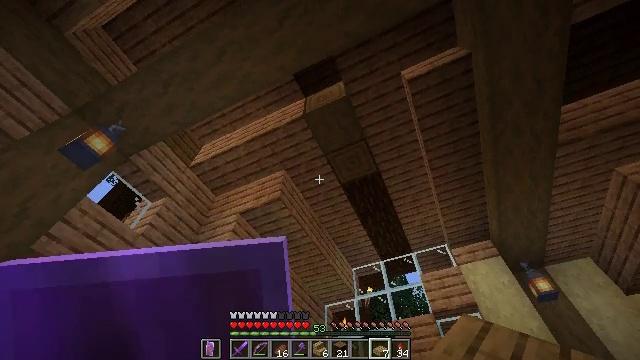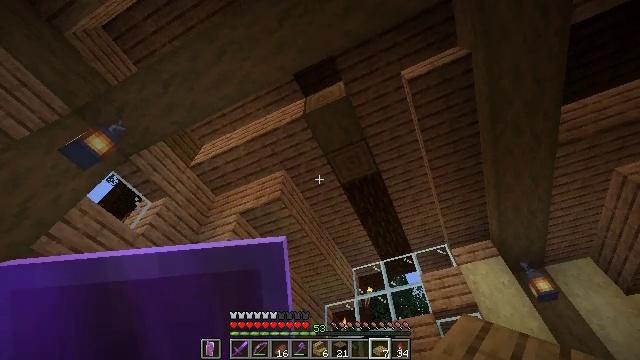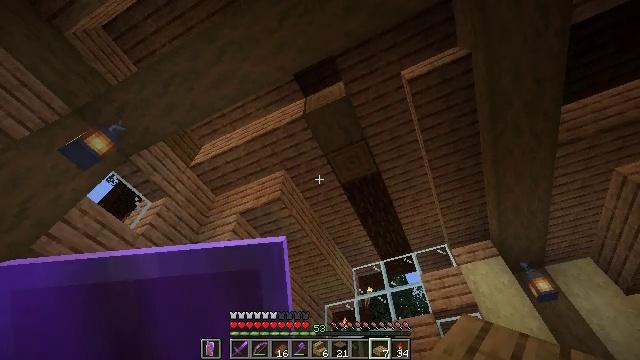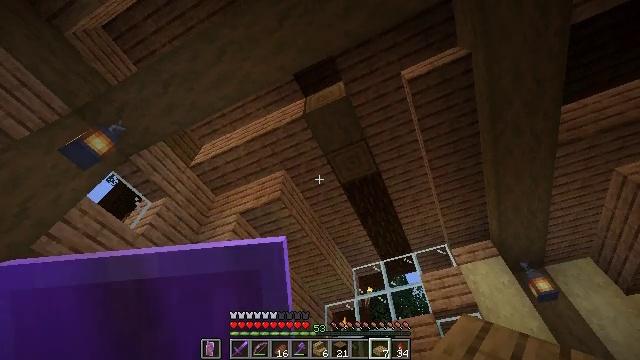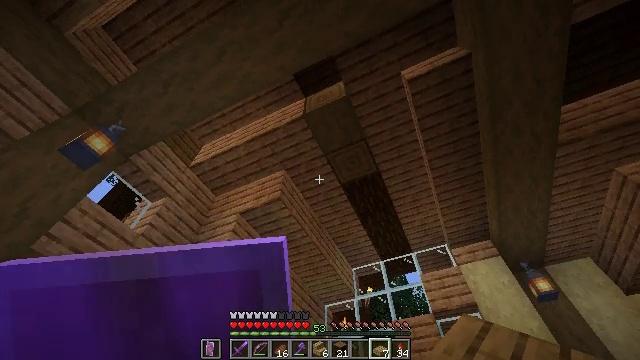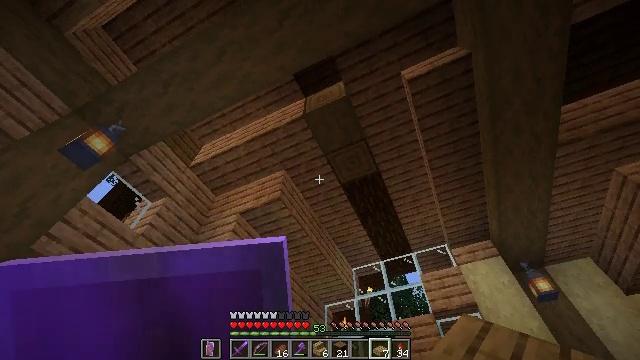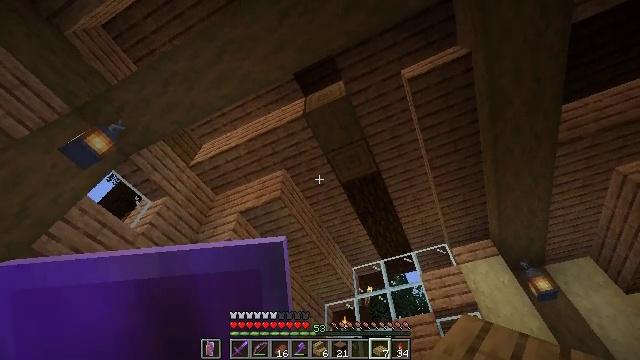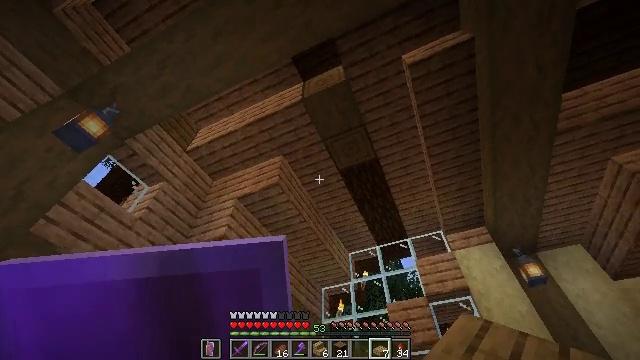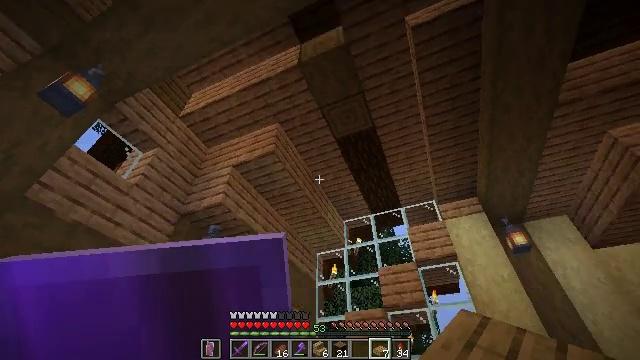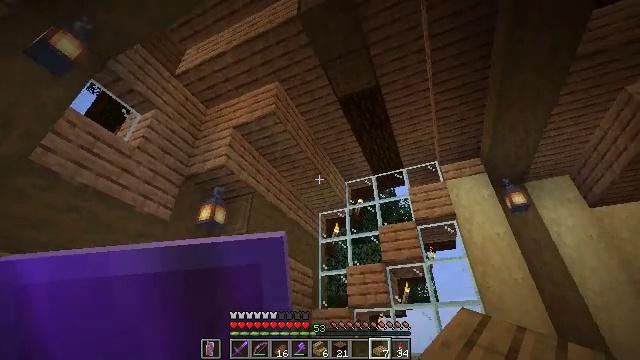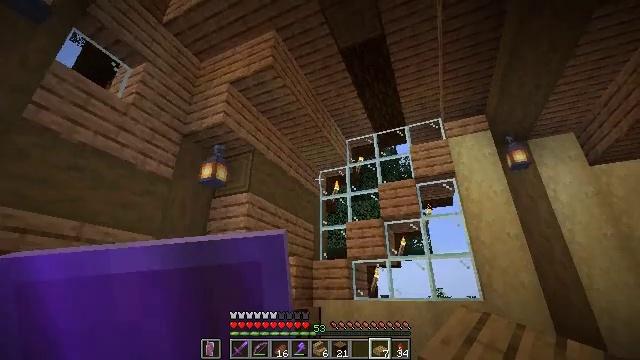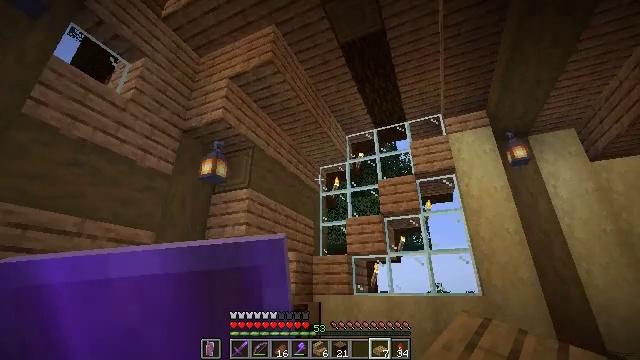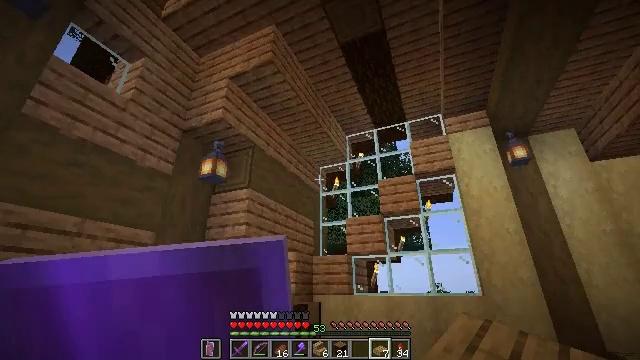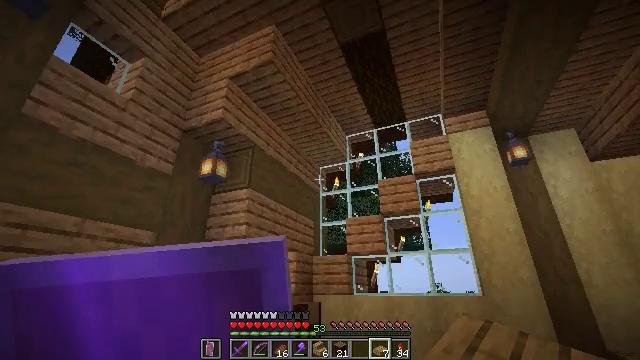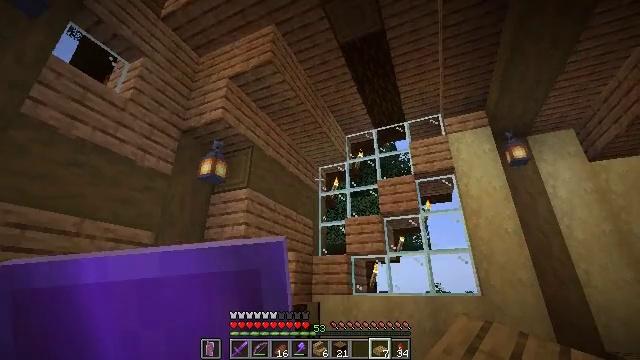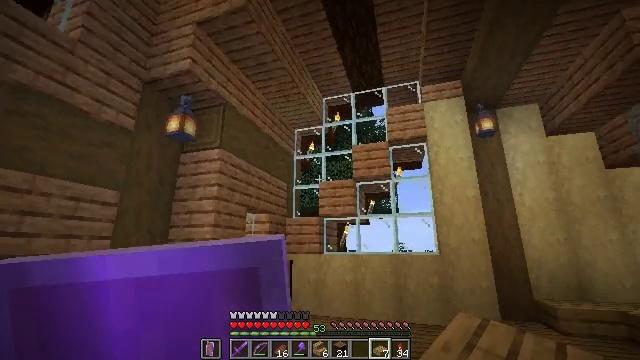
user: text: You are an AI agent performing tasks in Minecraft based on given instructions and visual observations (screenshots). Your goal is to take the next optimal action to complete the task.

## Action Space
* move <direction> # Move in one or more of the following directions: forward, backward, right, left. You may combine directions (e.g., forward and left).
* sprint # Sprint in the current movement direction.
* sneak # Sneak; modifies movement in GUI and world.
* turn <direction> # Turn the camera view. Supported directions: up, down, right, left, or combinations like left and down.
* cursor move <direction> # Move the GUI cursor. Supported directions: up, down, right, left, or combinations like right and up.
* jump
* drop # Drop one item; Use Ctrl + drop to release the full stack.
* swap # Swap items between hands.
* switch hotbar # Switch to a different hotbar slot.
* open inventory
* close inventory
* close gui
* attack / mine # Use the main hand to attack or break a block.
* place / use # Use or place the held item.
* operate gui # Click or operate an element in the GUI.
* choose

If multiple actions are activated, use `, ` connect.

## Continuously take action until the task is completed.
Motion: motion action
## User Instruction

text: Break the spruce log from the tree.
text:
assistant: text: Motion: no_op
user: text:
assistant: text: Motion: no_op
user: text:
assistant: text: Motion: no_op
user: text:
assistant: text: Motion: no_op
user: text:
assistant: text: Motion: no_op
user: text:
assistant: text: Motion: no_op
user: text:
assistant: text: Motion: turn down
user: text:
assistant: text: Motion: turn right and down
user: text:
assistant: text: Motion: turn down
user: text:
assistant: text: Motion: turn down
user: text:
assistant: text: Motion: no_op
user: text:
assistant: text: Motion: no_op
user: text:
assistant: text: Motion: no_op
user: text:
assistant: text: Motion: no_op
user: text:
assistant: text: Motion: turn right and down
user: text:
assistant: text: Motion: turn right and down
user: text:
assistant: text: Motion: turn down
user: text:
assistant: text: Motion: no_op
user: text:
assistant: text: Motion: turn down
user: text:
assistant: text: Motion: turn down
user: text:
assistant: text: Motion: no_op
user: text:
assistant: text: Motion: no_op
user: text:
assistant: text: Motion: turn down
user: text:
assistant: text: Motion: turn down
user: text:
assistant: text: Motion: turn down
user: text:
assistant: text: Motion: turn right and down
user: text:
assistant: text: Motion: no_op
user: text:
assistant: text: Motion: no_op
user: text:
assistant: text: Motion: no_op
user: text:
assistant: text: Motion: turn right and up